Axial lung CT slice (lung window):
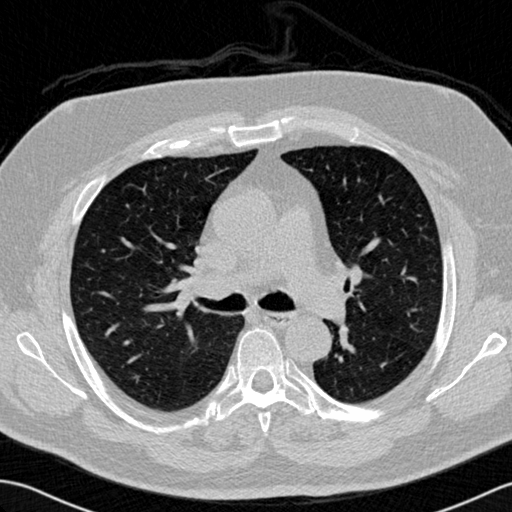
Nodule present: no